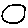
Label: circle